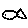
Label: fish